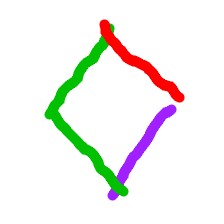
Shape: rhombus